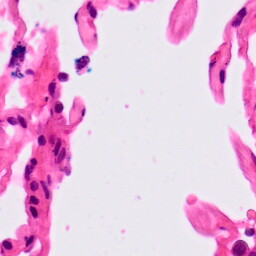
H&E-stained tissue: Lung